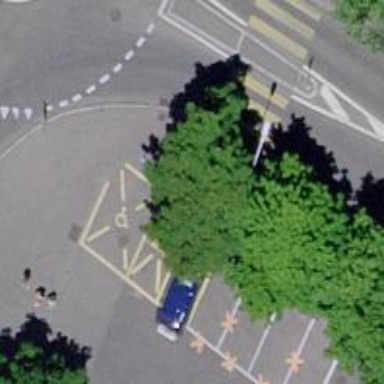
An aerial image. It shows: Kerb barrier.